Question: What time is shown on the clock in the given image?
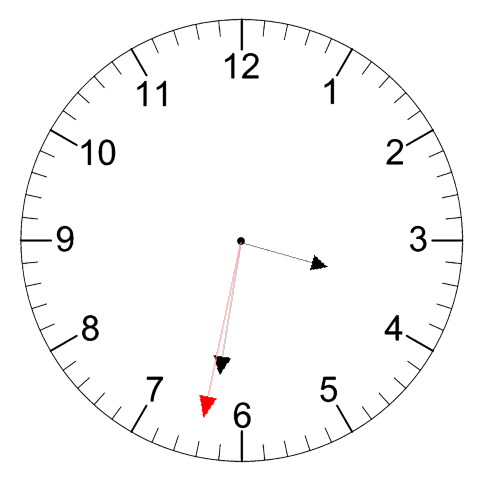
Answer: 03:31:32